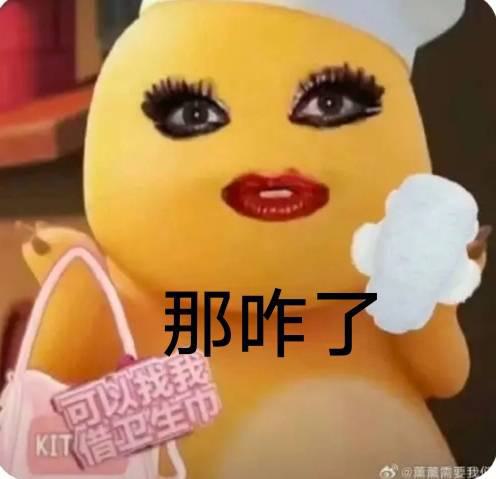
Label: nailong